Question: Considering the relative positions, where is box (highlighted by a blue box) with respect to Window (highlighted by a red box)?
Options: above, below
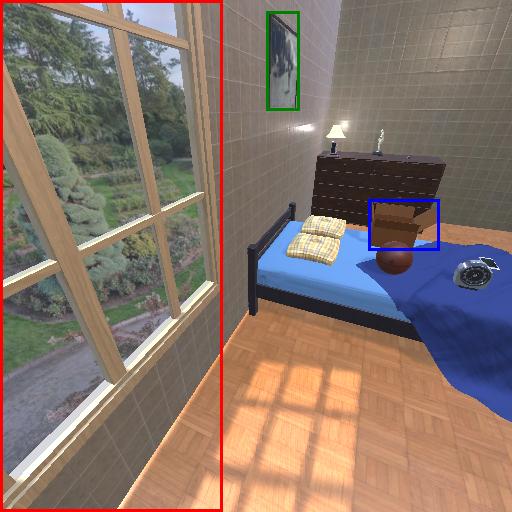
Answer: above